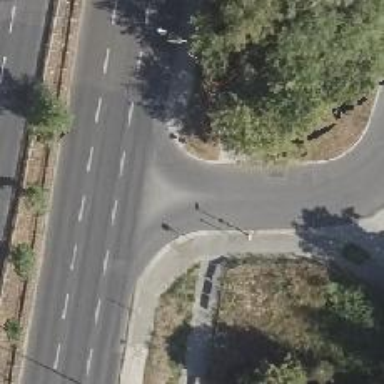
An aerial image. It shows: Road with "give way" sign.